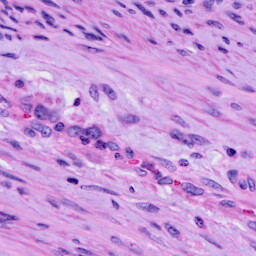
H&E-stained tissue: Cervix